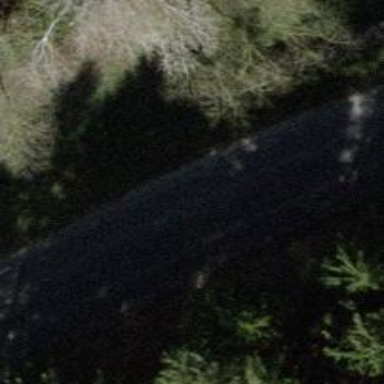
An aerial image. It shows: Asphalt road classified as tertiary.